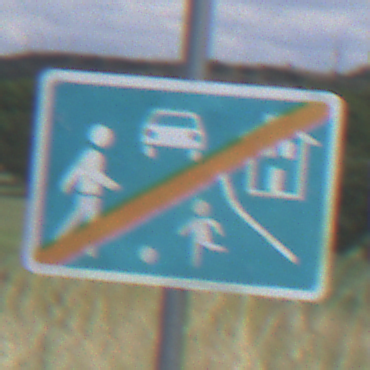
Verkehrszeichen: EndeVerkehrsberuhigterBereich
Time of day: Midday
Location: Outdoor (Nature)
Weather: PartlyCloudy
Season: NotSpecified
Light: Natural